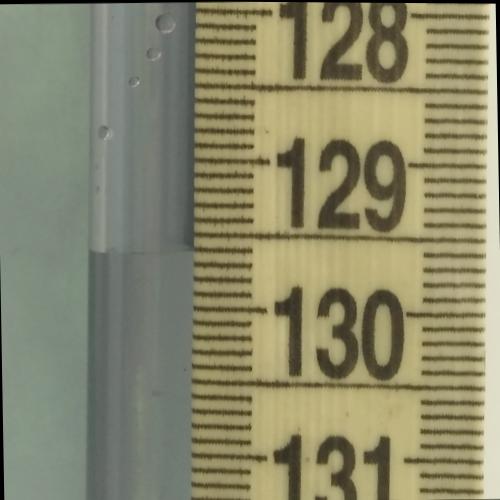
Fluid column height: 129.6 cm